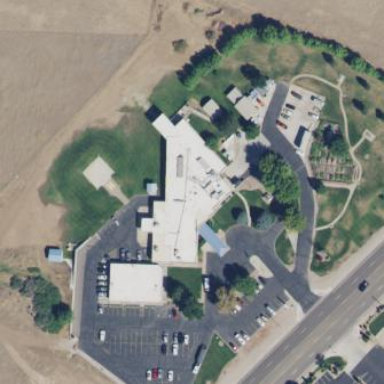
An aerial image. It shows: Healthcare facility identified as hospital.